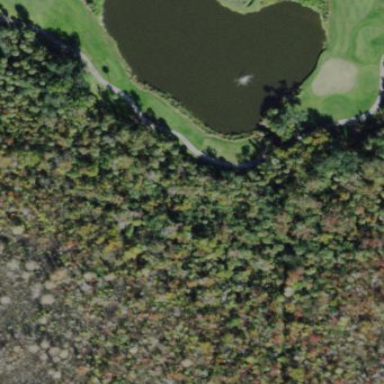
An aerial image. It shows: Scenic view of water hazard on golf course. The natural water feature adds beauty to the landscape.